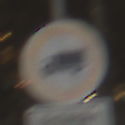
Verkehrszeichen: VerbotFuerKraftfahrzeugeUeberDreiKommaFuenfTonnen
Zusatzzeichen unten: PersonengruppenFrei1
Umgebung: Outdoor, Urban
Tageszeit: Night
Wetter: Clear
Licht: Artificial
Jahreszeit: NotSpecified
Kontrast: HighContrast